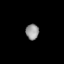
Tissue: lung
Cell type: Epithelial cells
Senescence score: 0.2332
Nuclear area (px): 198
Mean DAPI intensity: 150.727